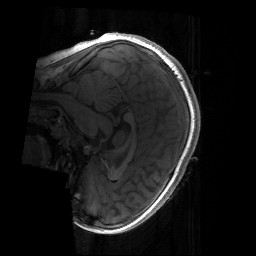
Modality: T1w
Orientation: sagittal
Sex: female
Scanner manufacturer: siemens
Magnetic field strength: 3 T
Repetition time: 1.9 s
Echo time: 0.00243 s